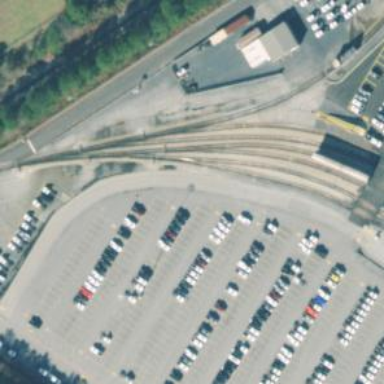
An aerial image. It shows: Rail spur service for transporting fuel.